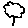
Label: cloud